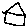
Label: house